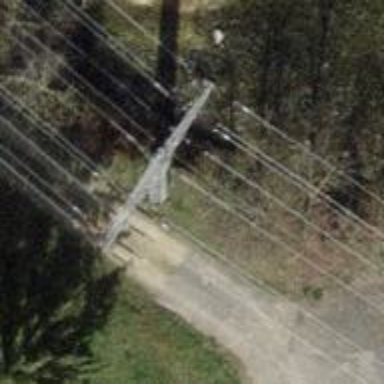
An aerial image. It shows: Concrete power pole.